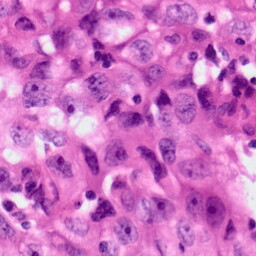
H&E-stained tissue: Lung